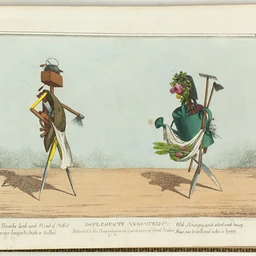
Title: The Caricature Magazine, or Hudibrastic Mirror, Vol. I and II
Artist: George Woodward
Caption: the caricature magazine, or hudibrastic mirror, vol. i and ii, aquatint, paper (fiber product), book, library/archives, prints and drawing, george woodward, a work made of book with hand-colored etchings in black on cream wove paper, prints and drawings, art institute of chicago